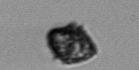
Label: Kryptoperidinium_triquetrum